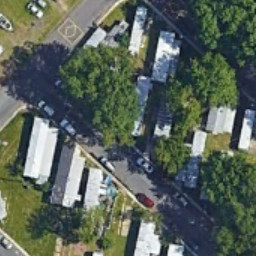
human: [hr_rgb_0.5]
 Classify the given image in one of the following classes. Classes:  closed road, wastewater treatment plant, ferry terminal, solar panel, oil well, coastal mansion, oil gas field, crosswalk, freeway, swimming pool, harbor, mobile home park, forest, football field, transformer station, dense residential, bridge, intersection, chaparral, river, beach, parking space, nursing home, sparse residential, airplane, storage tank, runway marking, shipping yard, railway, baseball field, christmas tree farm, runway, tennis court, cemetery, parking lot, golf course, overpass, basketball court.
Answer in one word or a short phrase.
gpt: mobile home park